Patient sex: M
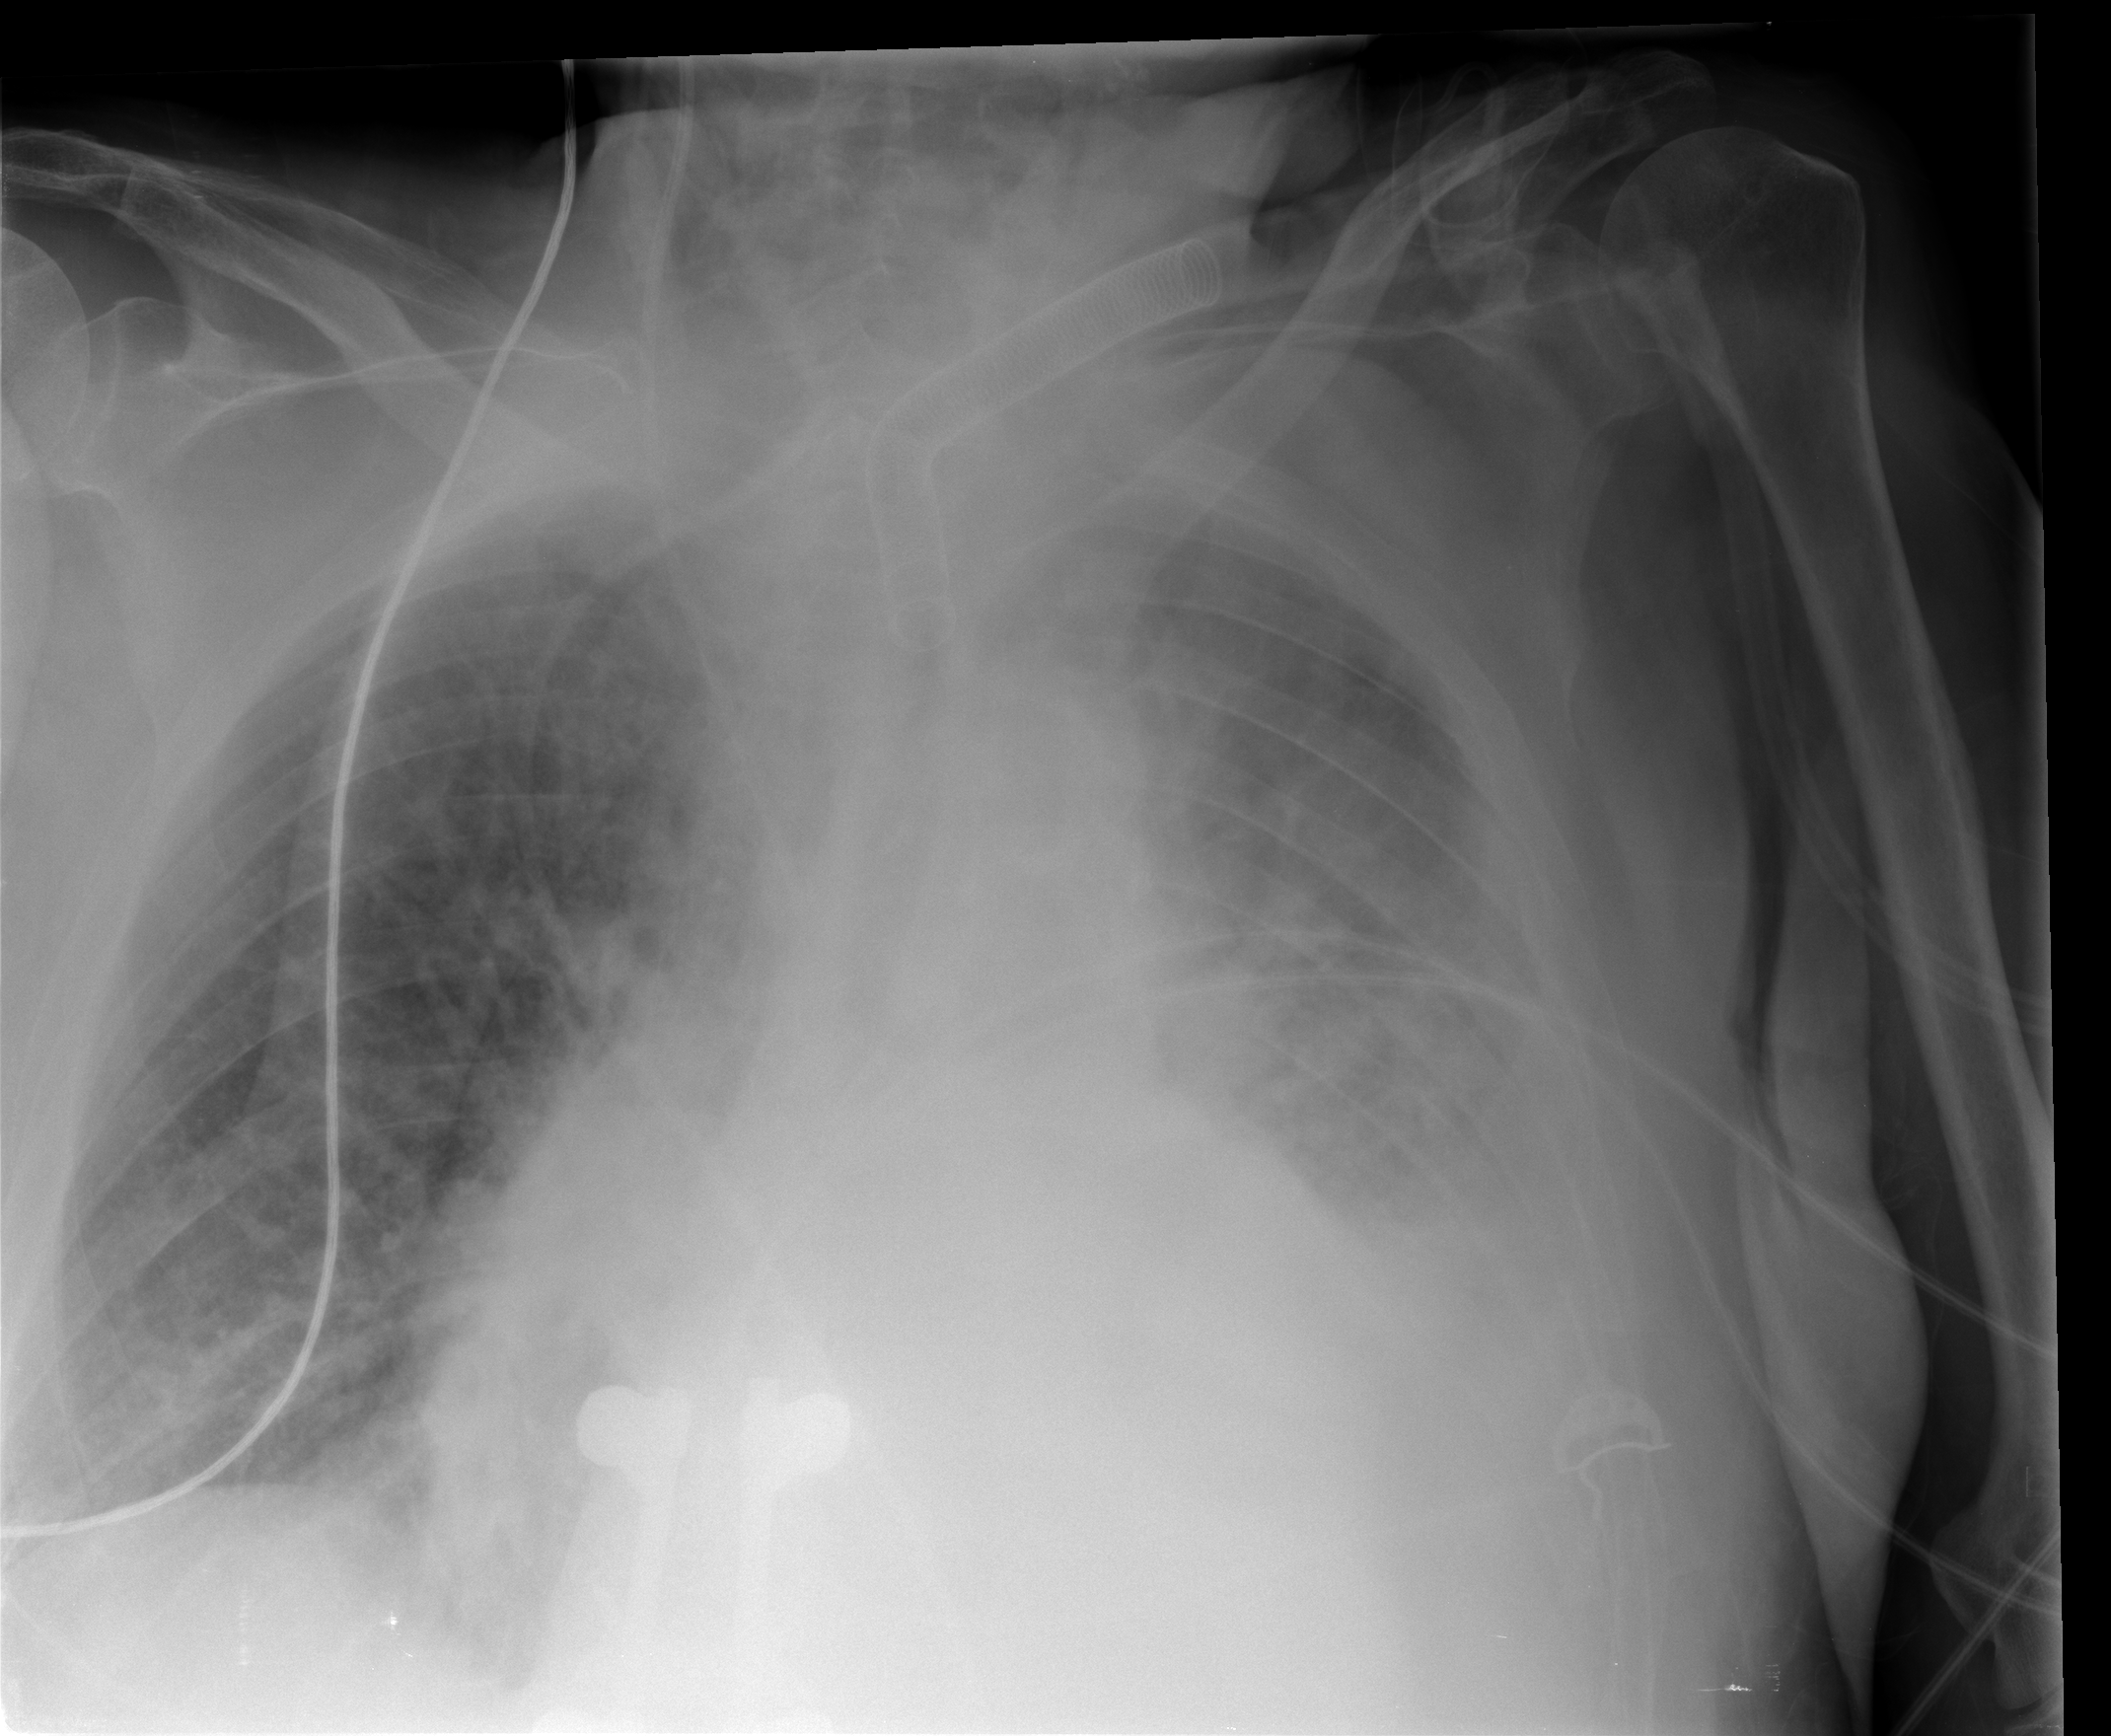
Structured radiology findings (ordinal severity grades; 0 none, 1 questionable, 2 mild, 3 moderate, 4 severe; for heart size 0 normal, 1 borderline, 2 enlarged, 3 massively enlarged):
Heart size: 3
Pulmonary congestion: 3
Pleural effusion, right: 1
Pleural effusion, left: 3
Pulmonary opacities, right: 2
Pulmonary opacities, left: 3
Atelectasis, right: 2
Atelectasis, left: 3